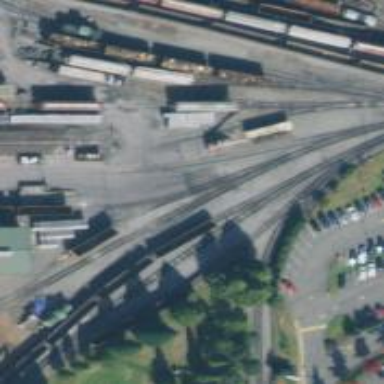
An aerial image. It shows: Railway spur service.